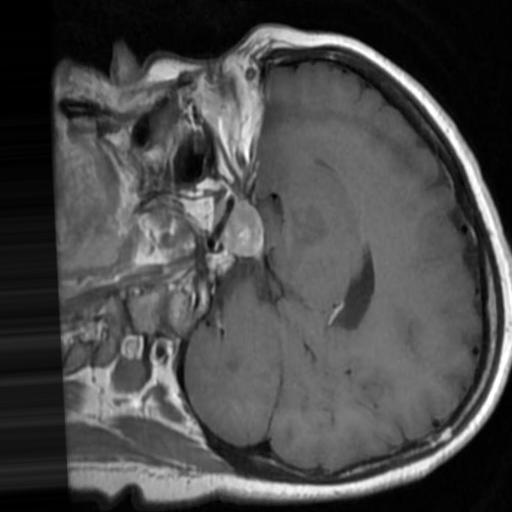
Label: brain_tumor